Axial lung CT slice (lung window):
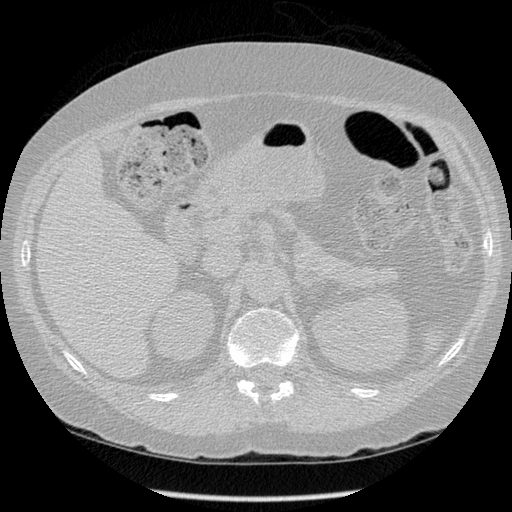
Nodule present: no